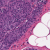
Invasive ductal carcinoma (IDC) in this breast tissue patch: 0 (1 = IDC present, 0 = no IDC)